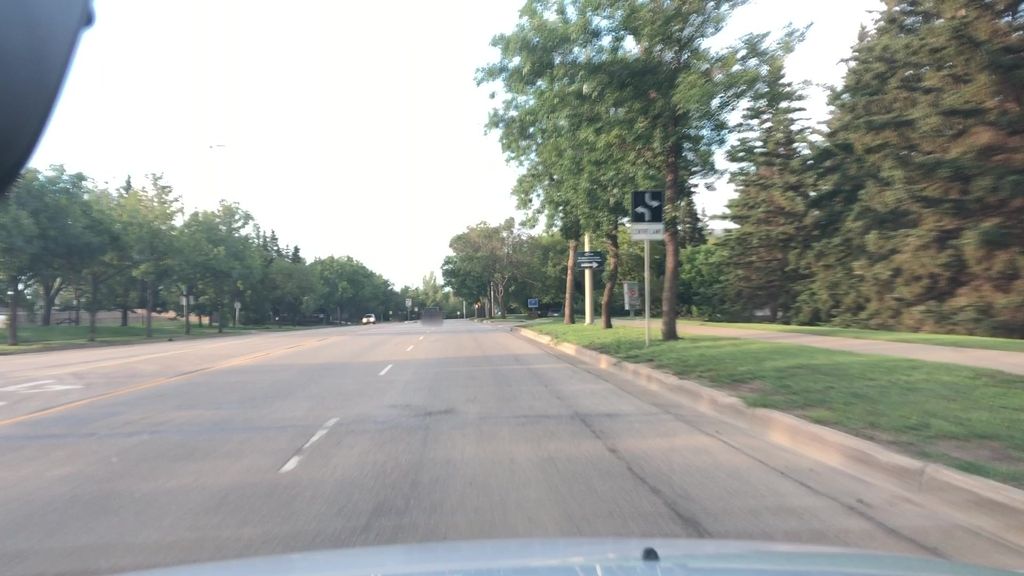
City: edmonton